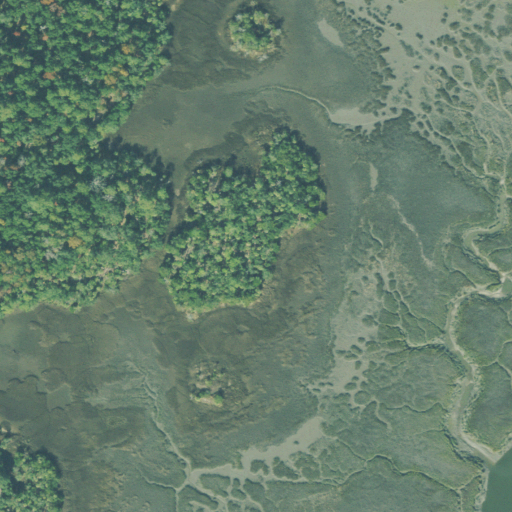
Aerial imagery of island in Georgia named Pine Hammock containing herbaceous wetlands, evergreen forest, woody wetlands, and open water